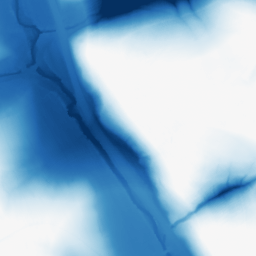
Category: morphological
Decomposition family: morphological
Decomposition parameters: operation: closing
size: 100
Upsampling method: cubic_catmull_rom
Upsampling parameters: scale: 8
Upsampling scale: 8